Interaction volume radius: 10 \u00c5
Interaction volume height: 35 \u00c5
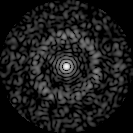
Disorder parameter: 0.8234